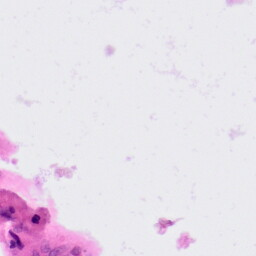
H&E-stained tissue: Colon